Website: macys
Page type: delivery-shipping
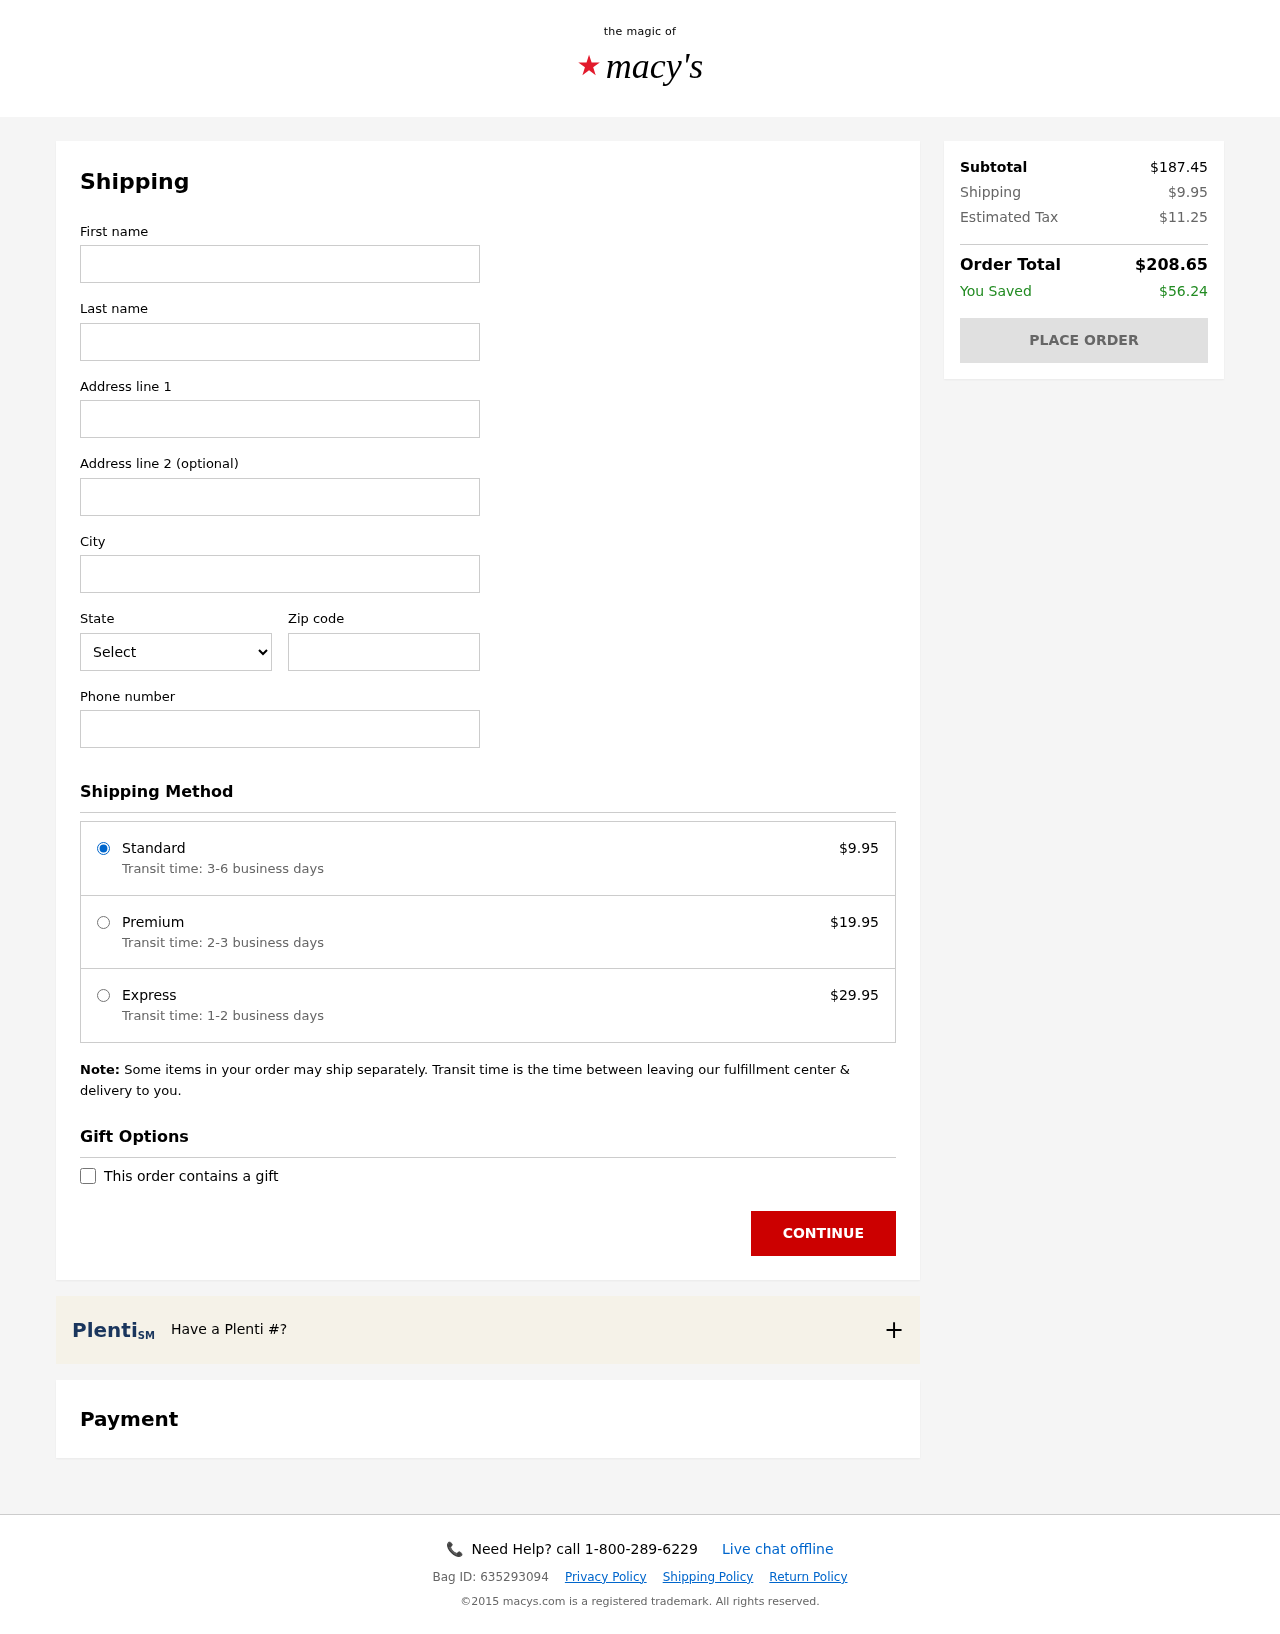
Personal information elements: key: PII_CITY
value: Macdonaldhaven
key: PII_FIRSTNAME
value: Hayley
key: PII_LASTNAME
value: Gomez
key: PII_PHONE
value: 7042411398
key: PII_POSTCODE
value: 83790
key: PII_STATE_ABBR
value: NJ
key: PII_STREET
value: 558 Jamie Green Apt. 182
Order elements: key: ORDER_SHIPPING_COST
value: $9.95
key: ORDER_SHIPPING_PREMIUM
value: $19.95
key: ORDER_SHIPPING_EXPRESS
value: $29.95
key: ORDER_SUBTOTAL
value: $187.45
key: ORDER_TAX
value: $11.25
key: ORDER_TOTAL
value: $208.65
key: ORDER_SAVINGS
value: $56.24